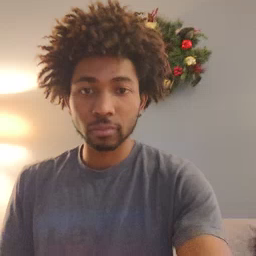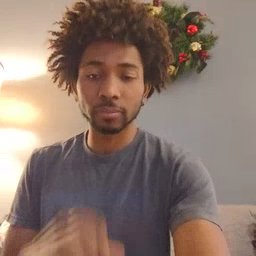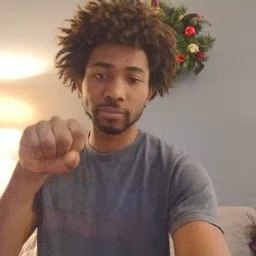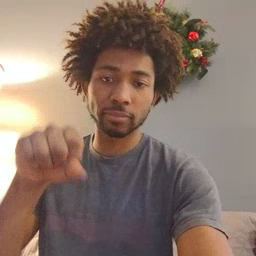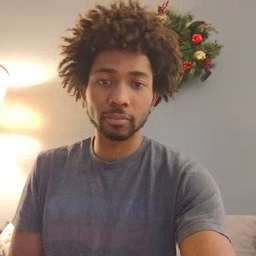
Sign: yes